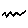
Label: zigzag